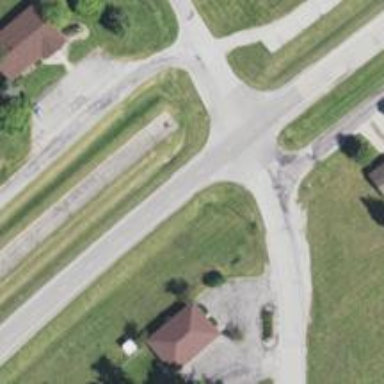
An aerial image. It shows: Road with stop sign.